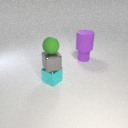
small cyan metal cube to the left of small purple rubber cylinder